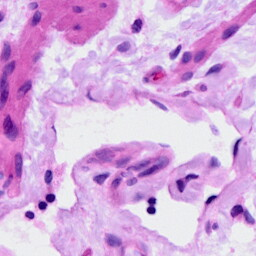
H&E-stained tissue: Ovarian